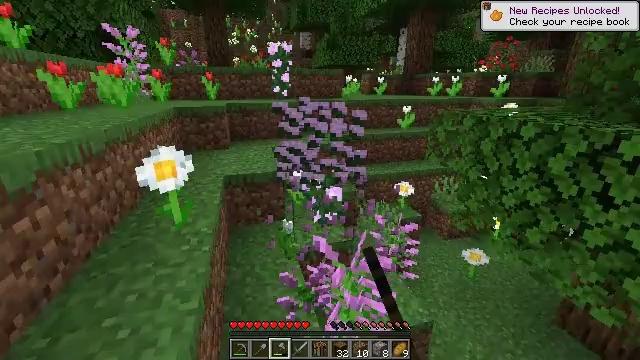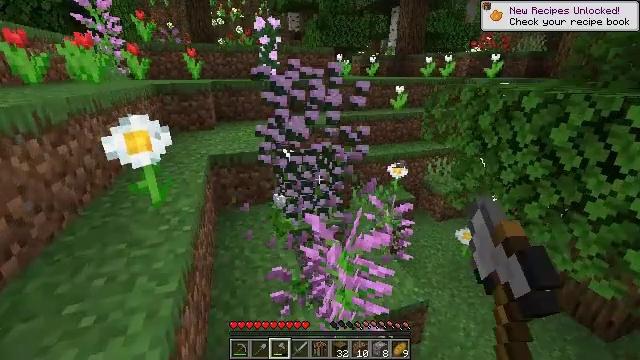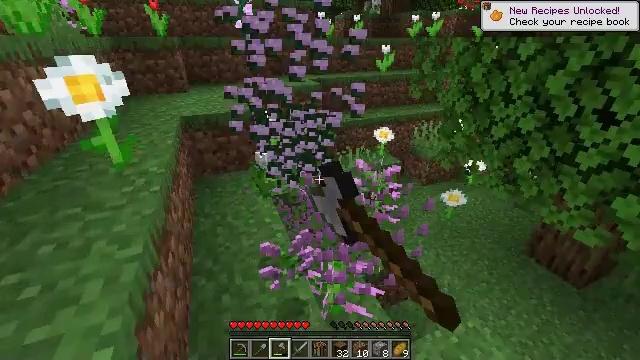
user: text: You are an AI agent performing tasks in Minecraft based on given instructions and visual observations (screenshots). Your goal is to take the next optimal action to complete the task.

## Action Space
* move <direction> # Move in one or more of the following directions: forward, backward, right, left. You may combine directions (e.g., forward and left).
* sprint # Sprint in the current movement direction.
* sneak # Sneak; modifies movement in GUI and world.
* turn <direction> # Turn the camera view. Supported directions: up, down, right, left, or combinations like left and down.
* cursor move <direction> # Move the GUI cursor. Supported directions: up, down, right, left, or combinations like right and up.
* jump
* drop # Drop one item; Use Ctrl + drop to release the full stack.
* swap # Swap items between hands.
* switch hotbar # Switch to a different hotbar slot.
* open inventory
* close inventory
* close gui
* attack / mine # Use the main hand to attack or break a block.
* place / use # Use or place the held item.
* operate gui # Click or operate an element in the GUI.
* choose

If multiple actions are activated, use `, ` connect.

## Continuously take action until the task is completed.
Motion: motion action
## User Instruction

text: Pick the peony from the grass.
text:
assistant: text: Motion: move forward, turn right and down, attack / mine
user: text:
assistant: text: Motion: move forward, turn right and down, attack / mine
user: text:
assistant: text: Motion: attack / mine